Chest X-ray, PA view. Patient: 51 years old, sex F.
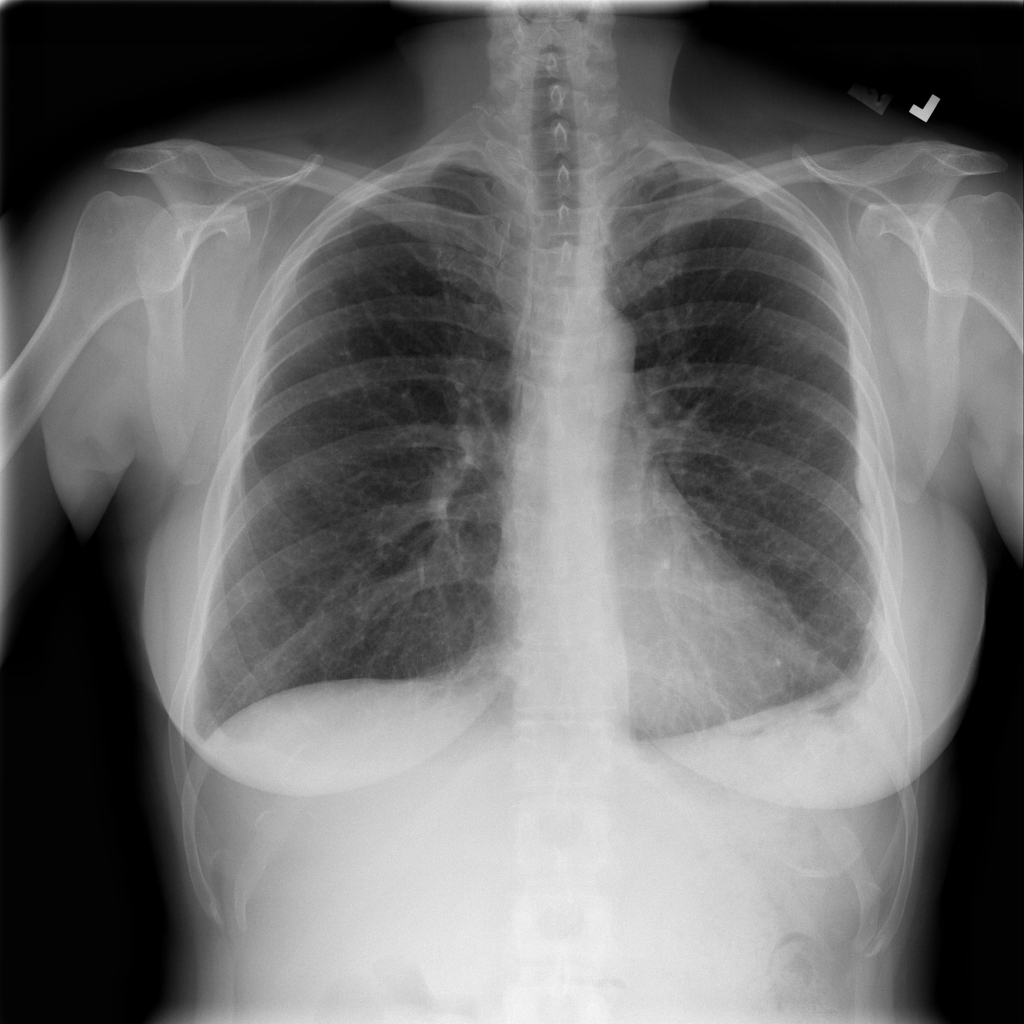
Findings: Effusion, Pleural_Thickening